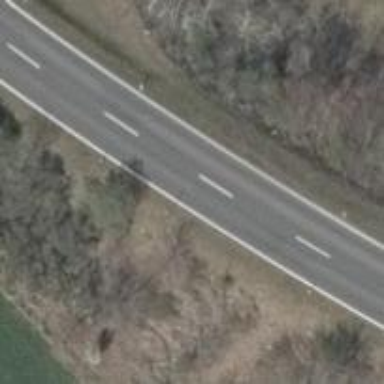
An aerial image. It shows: Secondary road with asphalt surface.